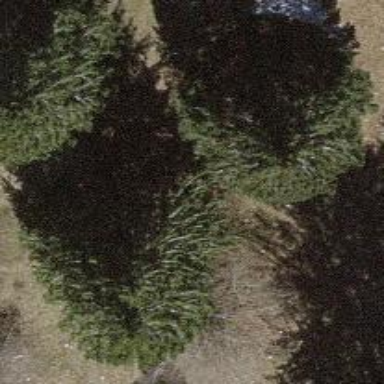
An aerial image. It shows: Needle-leaved tree in natural setting.